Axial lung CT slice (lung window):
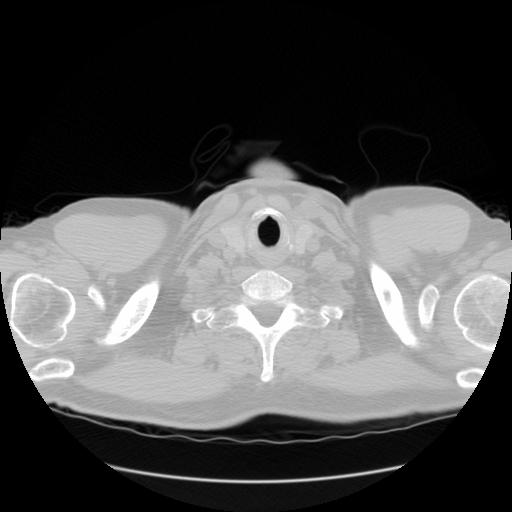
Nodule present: no